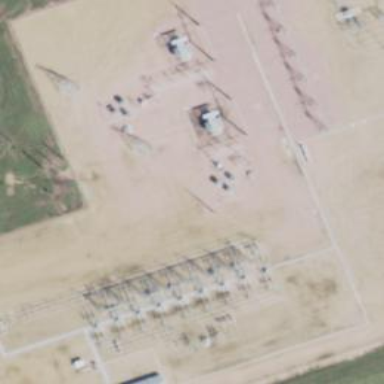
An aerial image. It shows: Switch for power supply.